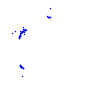
Particle: pion